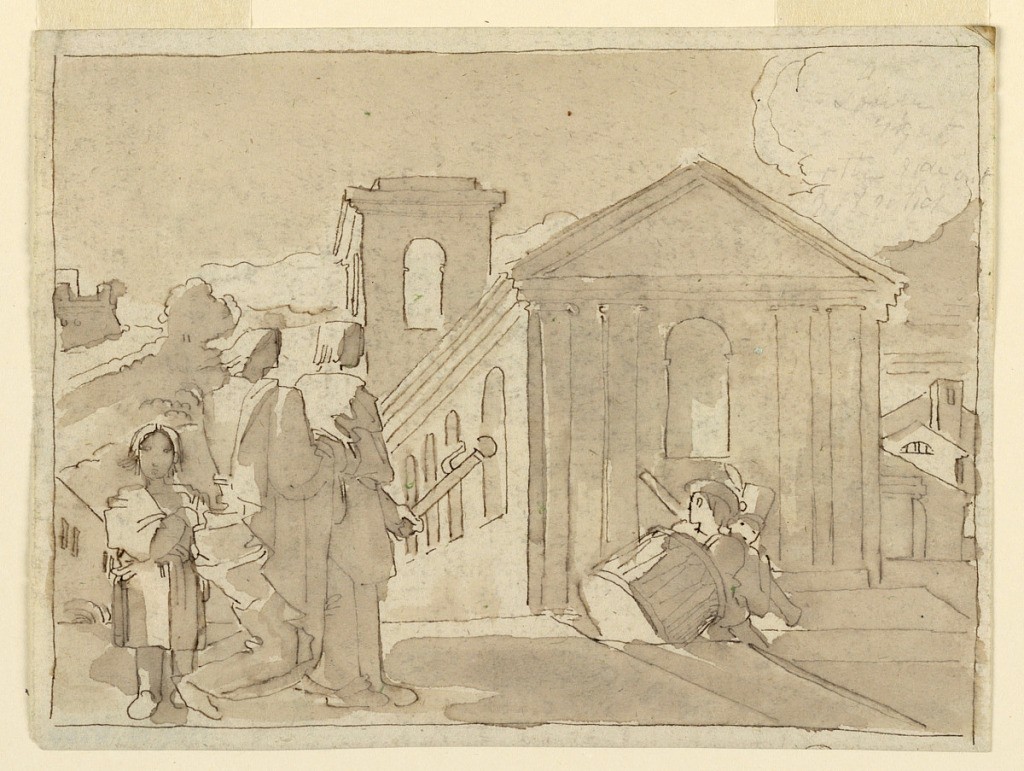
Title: Exterior with Classical Architecture and Figures with Musical Instruments
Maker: Fortunato Duranti, Italian, 1787 - 1863
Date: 1820–1850
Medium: Pen and ink, brush and sepia wash on paper
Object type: Drawing
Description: Exterior with Classical Architecture and Figures with Musical Instruments.